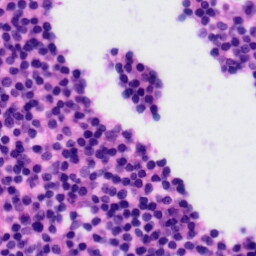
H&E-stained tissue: Tonsil